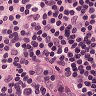
Metastatic tissue present: no